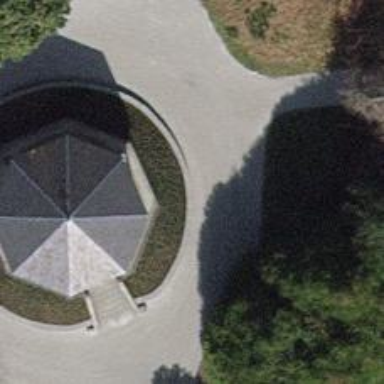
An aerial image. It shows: Bollard barrier.